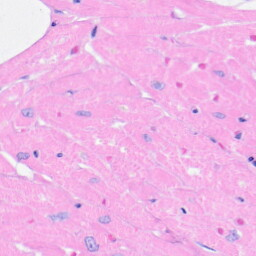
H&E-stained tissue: Heart